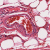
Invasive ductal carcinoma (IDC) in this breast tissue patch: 0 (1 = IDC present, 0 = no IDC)